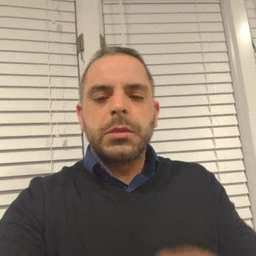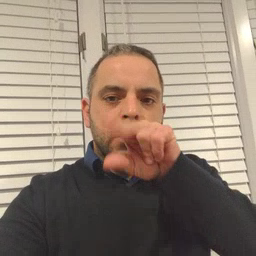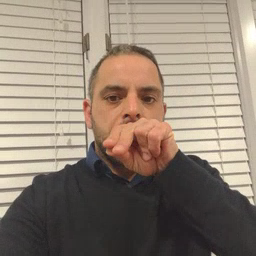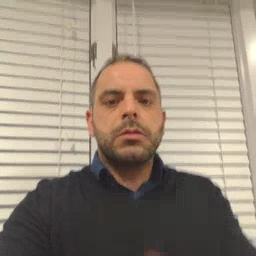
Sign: duck